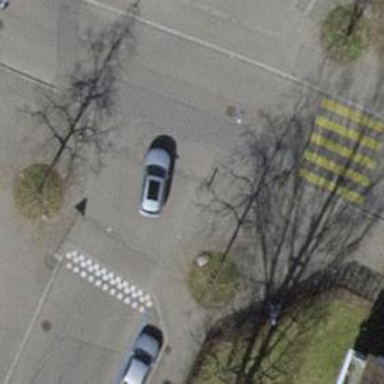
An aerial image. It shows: Unmarked crossing with traffic calming table.